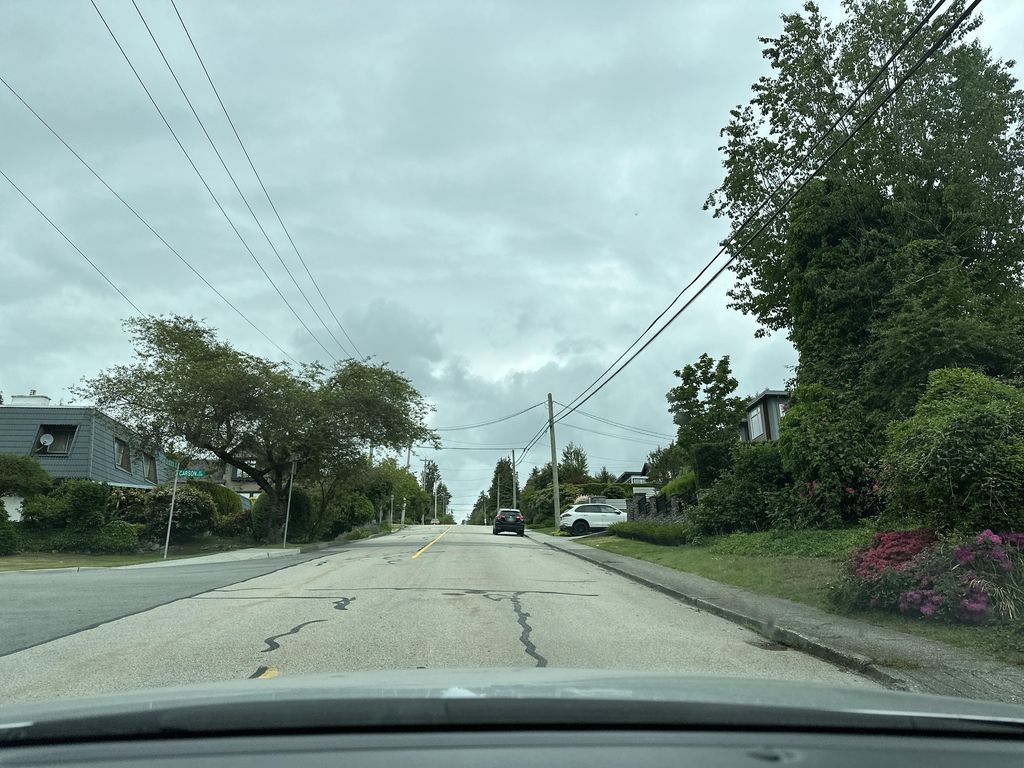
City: vancouver